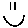
Label: smiley face